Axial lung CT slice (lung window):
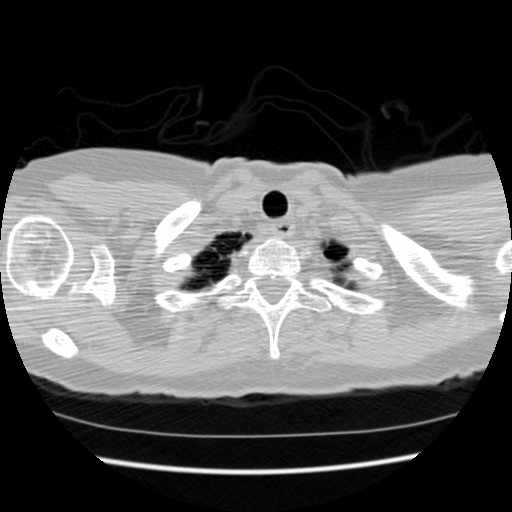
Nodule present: no